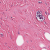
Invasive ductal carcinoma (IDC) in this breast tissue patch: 0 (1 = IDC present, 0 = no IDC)